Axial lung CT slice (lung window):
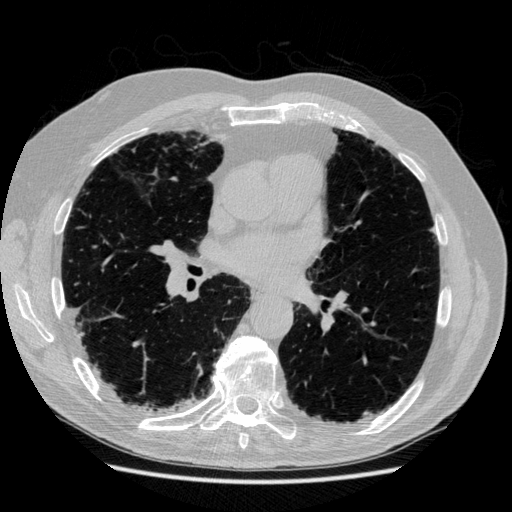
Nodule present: no